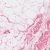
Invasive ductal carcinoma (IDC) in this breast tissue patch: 0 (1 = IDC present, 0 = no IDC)